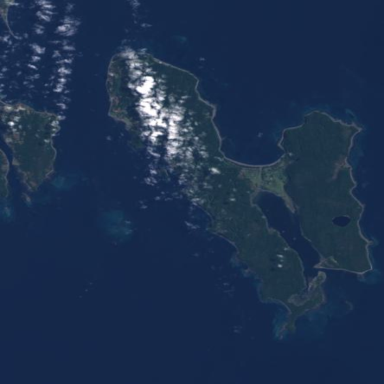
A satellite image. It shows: Island with natural coastline.